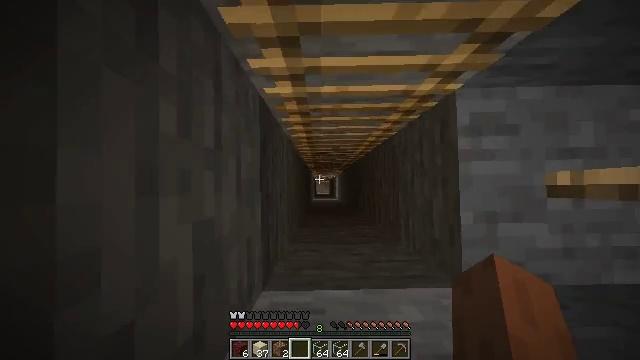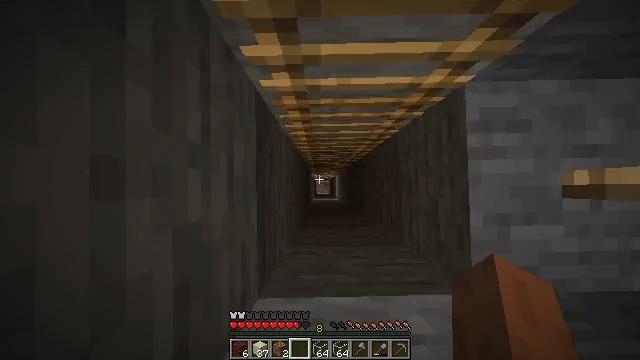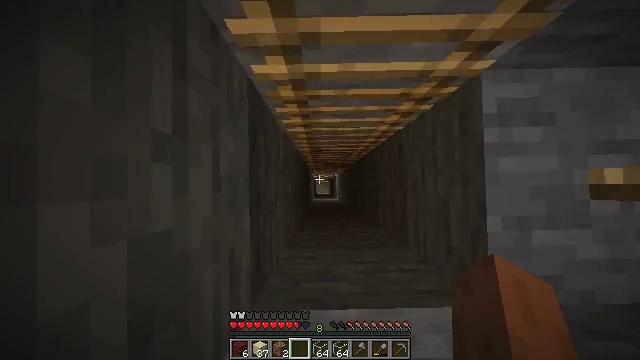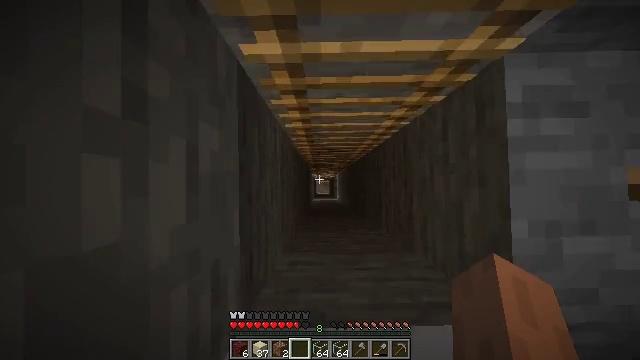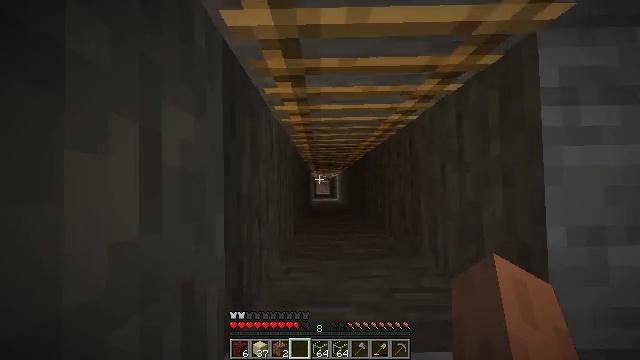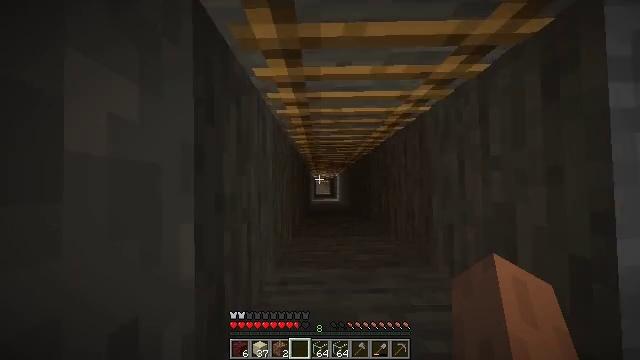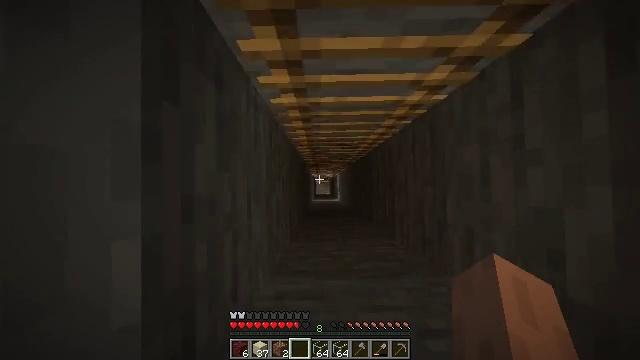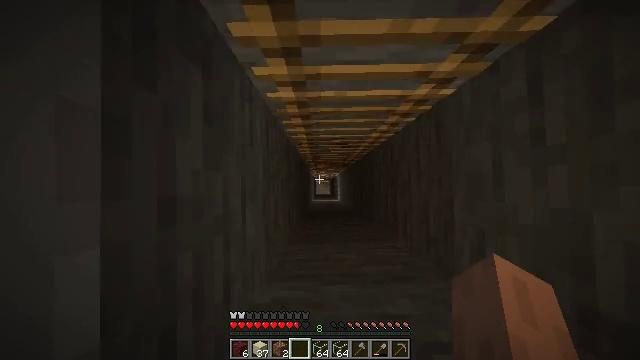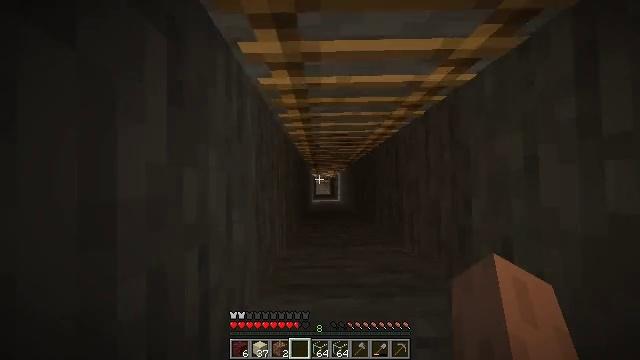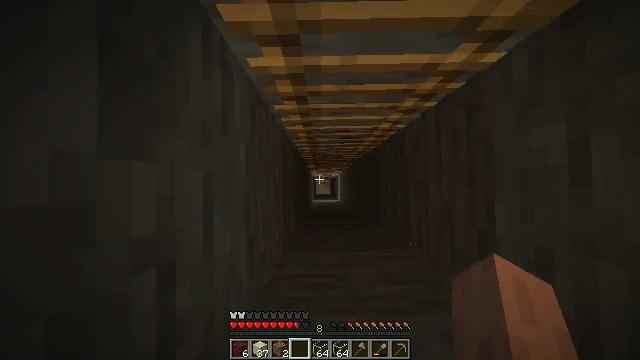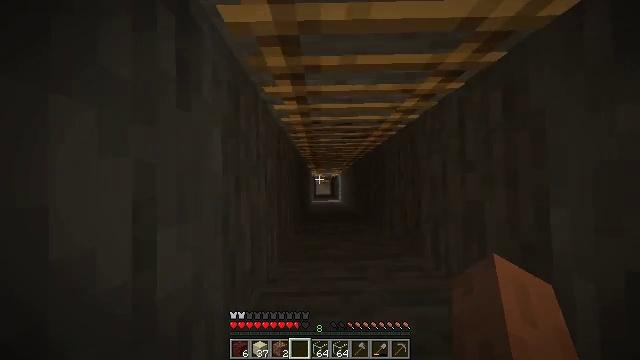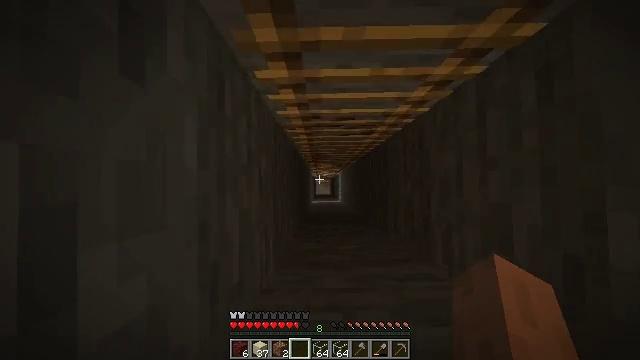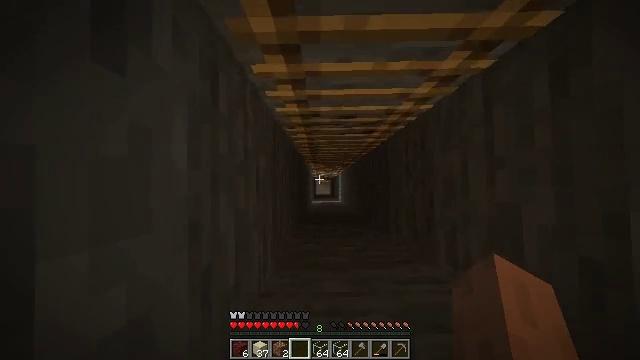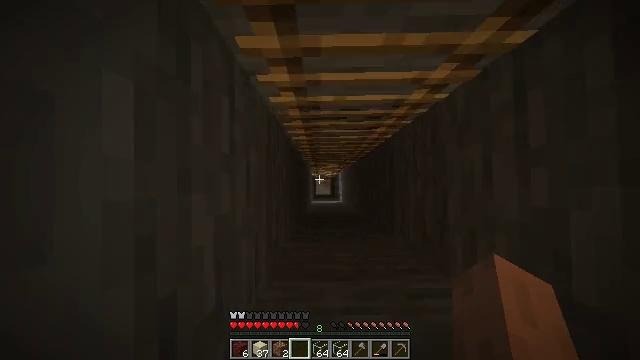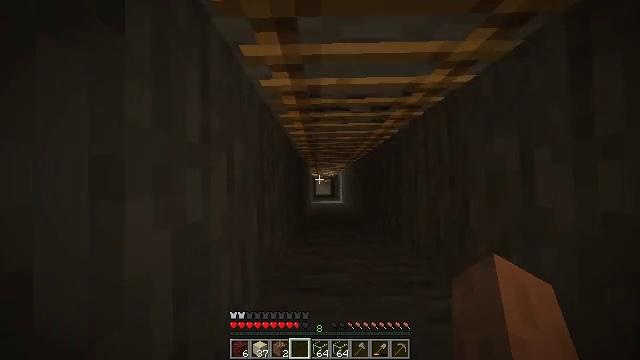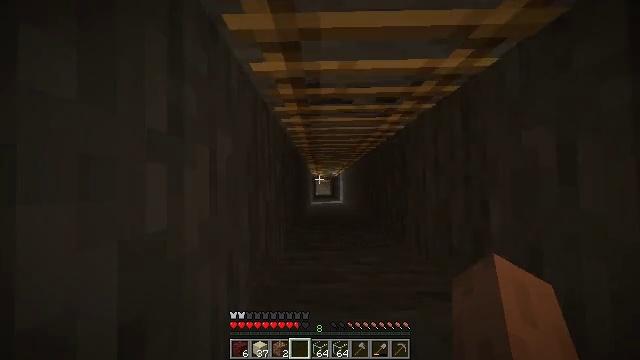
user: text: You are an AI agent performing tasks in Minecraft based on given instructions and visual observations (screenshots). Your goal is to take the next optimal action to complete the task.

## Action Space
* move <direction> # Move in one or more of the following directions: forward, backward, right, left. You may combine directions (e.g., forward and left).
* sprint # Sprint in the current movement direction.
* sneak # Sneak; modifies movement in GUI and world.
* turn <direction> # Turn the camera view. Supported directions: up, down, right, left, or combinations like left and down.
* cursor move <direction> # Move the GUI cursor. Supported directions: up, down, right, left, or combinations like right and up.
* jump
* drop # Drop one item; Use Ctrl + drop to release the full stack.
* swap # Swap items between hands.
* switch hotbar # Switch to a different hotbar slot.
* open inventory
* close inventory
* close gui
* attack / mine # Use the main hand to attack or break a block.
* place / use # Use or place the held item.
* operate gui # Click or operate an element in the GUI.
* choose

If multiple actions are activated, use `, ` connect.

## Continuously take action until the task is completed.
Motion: motion action
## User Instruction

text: Attack the hopper to gather it.
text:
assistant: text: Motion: no_op
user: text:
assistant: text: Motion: no_op
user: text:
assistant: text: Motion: no_op
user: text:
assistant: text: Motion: no_op
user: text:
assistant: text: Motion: no_op
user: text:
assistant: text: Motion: no_op
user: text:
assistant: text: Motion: no_op
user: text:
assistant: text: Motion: no_op
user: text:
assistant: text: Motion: no_op
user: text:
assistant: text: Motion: no_op
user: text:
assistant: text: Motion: no_op
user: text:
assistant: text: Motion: no_op
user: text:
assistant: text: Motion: no_op
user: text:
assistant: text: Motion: no_op
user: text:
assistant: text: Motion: no_op
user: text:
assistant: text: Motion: no_op
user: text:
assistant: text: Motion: no_op
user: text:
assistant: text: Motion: no_op
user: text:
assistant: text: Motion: no_op
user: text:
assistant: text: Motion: no_op
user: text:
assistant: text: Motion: no_op
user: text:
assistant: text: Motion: no_op
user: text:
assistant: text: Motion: no_op
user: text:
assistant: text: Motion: no_op
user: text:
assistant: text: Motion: no_op
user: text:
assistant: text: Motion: no_op
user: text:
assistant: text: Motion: no_op
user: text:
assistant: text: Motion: no_op
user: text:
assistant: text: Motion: no_op
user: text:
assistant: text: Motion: no_op